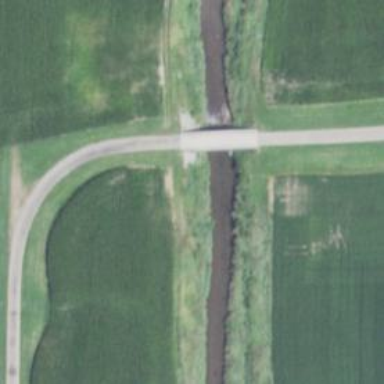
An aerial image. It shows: Unclassified road on bridge.